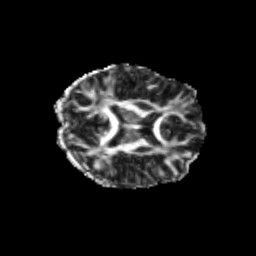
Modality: FA
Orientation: axial
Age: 24
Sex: female
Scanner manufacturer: siemens
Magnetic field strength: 3 T
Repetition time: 3.5 s
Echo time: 0.104 s